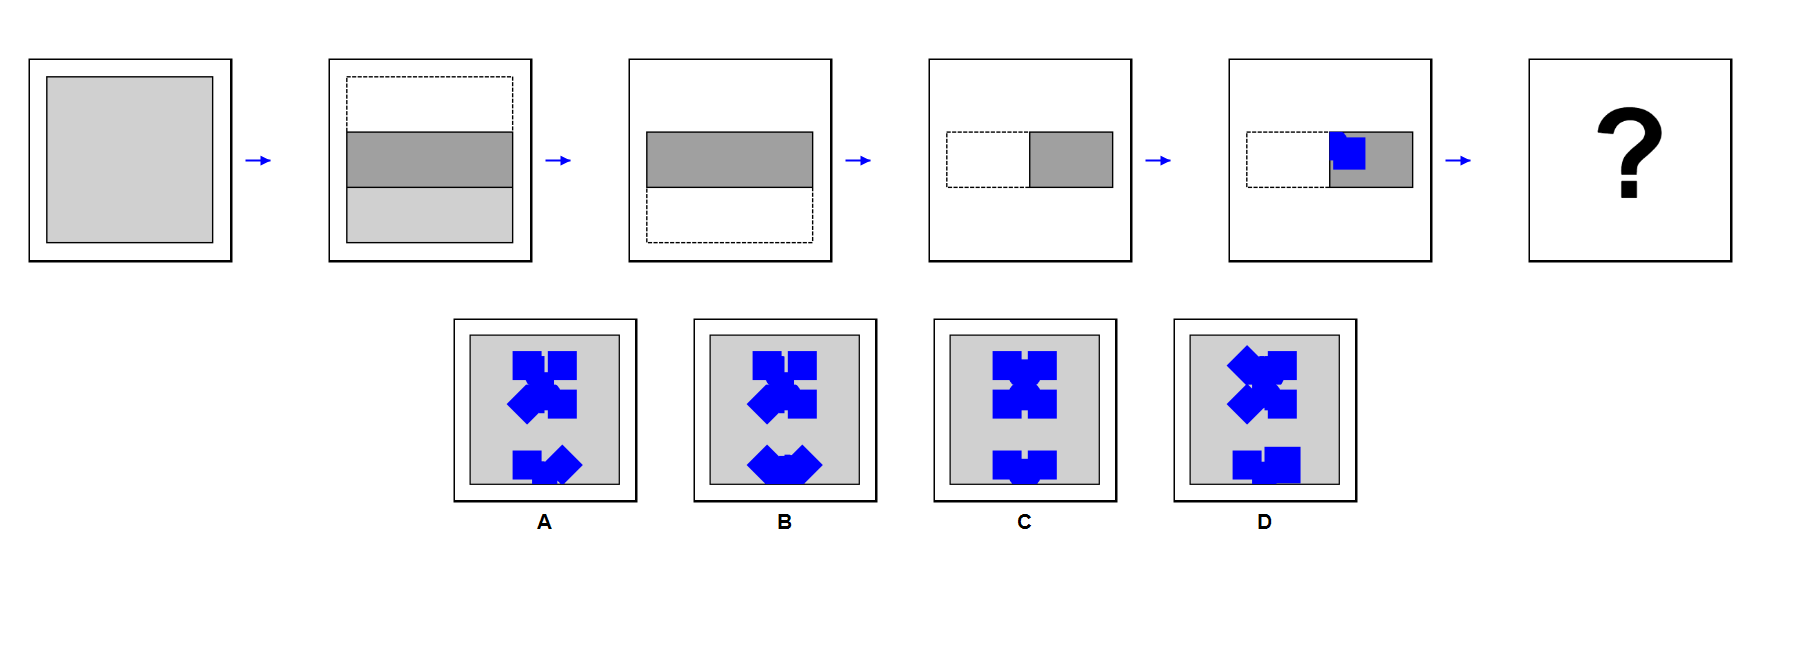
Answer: C